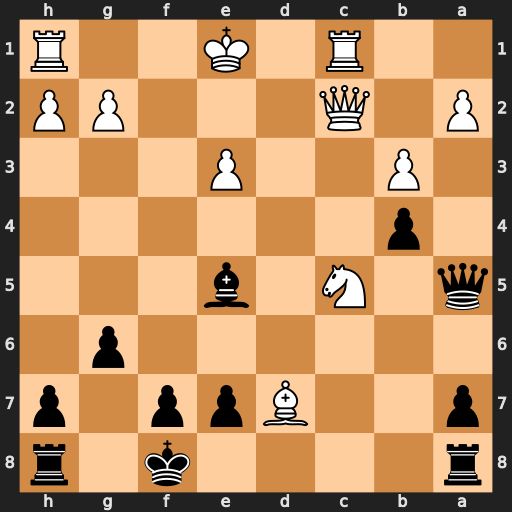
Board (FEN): r4k1r/p2Bpp1p/6p1/q1N1b3/1p6/1P2P3/P1Q3PP/2R1K2R
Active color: b
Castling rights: K
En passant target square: -
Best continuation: Bc3+ Kf2 Qxc5